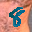
Label: 8